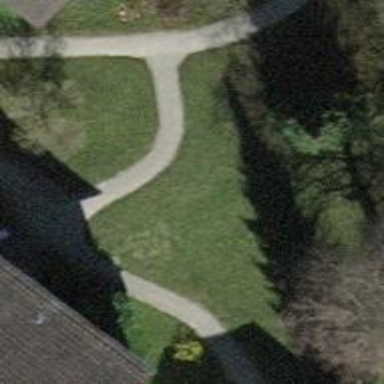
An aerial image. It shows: Footway surfaced with paving stones.